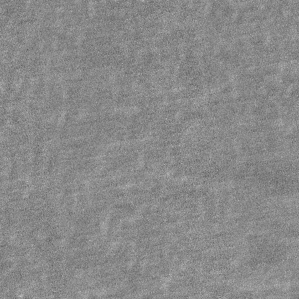
Label: frost